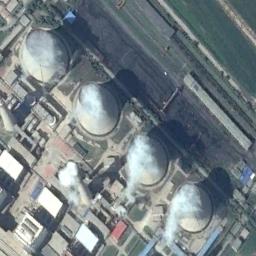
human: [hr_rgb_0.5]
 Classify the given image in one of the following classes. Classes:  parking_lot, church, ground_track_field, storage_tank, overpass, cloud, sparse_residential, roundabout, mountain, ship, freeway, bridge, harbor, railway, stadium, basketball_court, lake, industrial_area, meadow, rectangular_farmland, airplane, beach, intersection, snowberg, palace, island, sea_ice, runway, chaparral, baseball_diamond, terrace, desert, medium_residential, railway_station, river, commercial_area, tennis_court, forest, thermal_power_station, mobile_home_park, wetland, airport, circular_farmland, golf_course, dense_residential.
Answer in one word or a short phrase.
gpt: thermal_power_station